Interaction volume radius: 5 \u00c5
Interaction volume height: 15 \u00c5
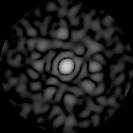
Disorder parameter: 0.8698